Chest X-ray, PA view. Patient: 27 years old, sex F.
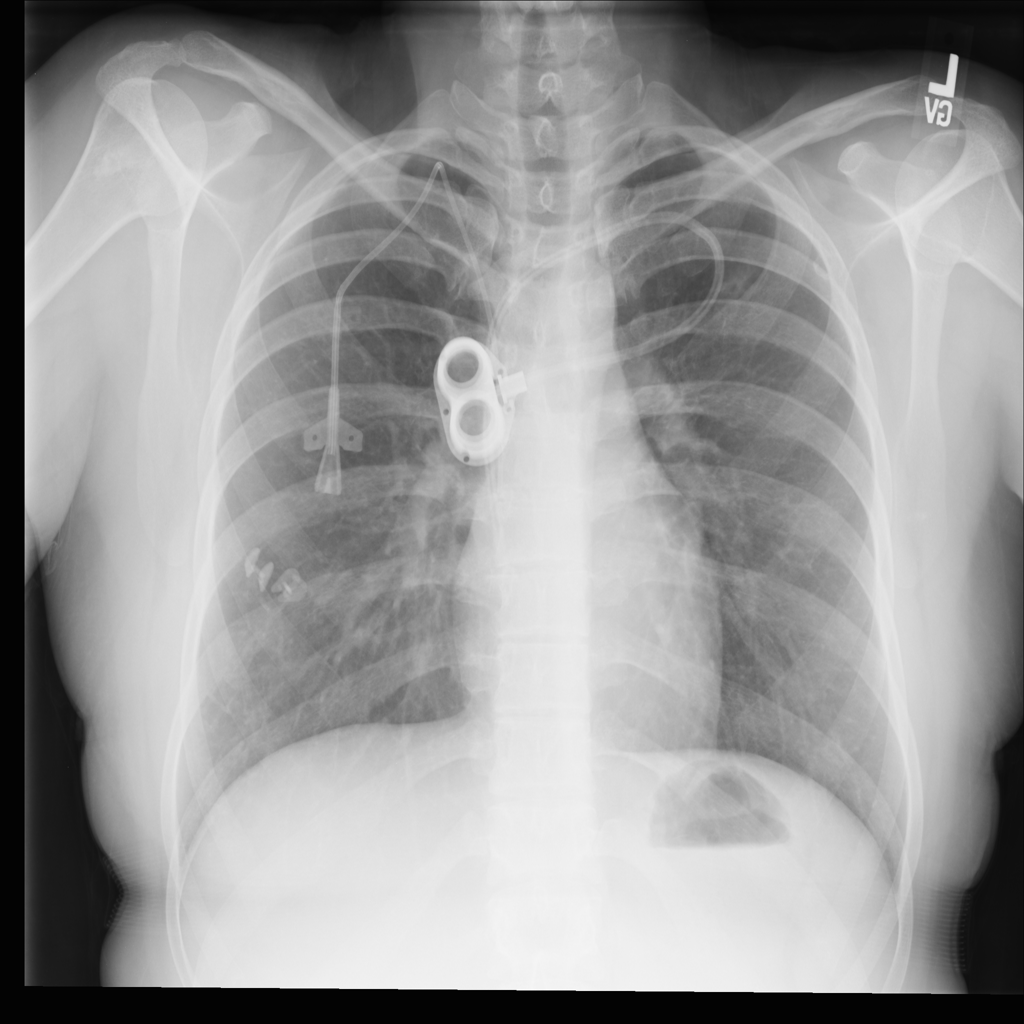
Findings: No Finding